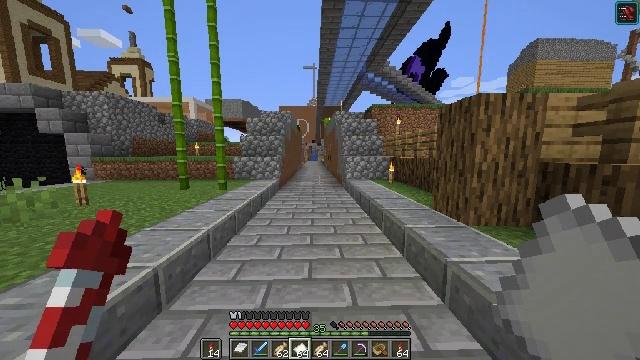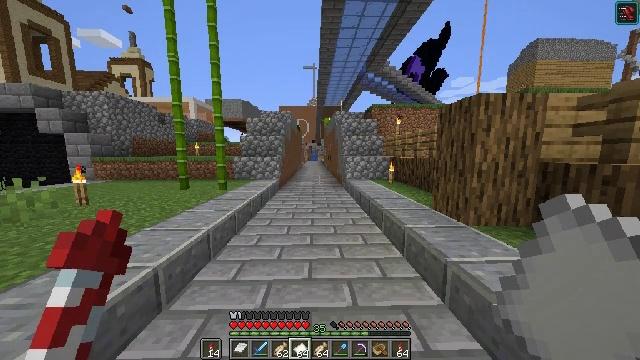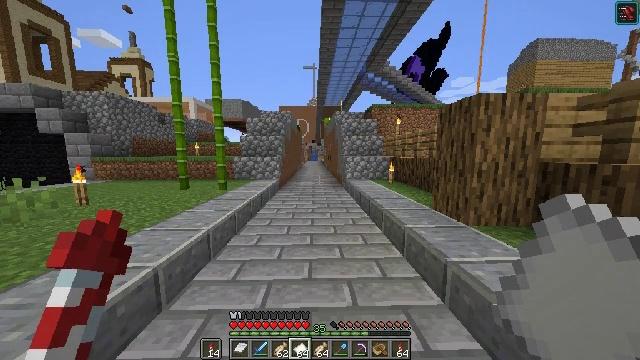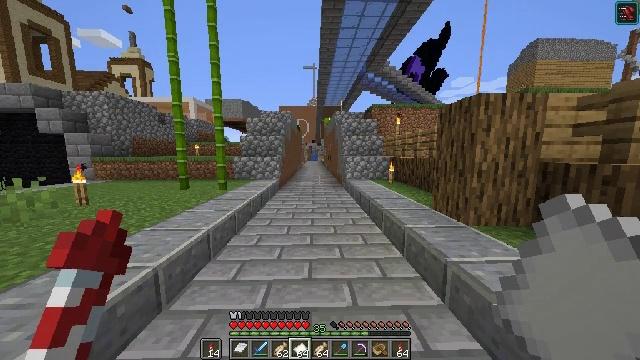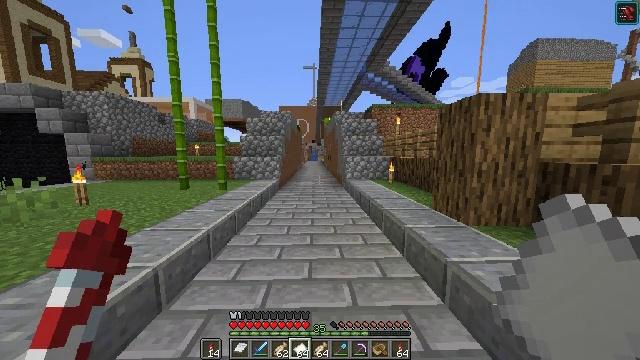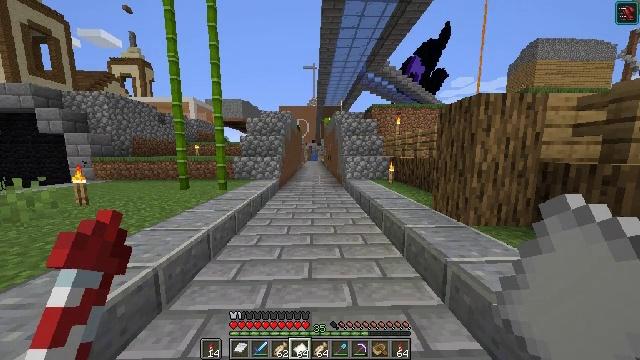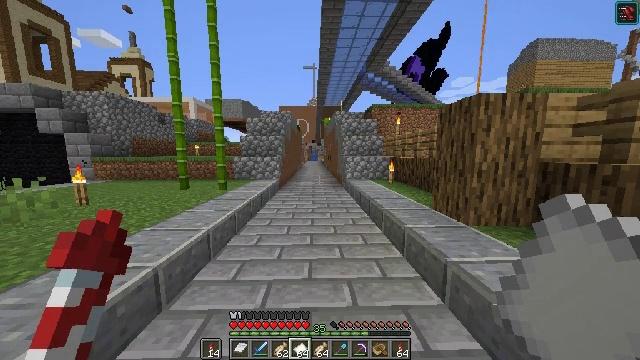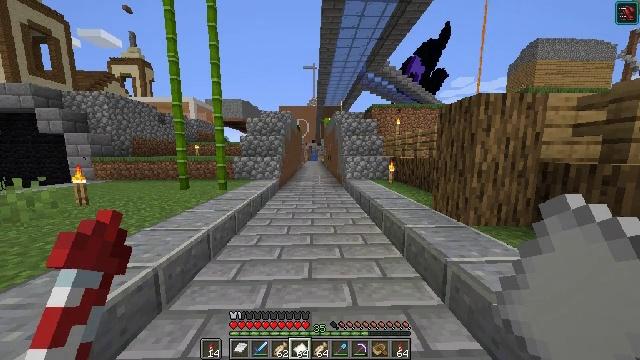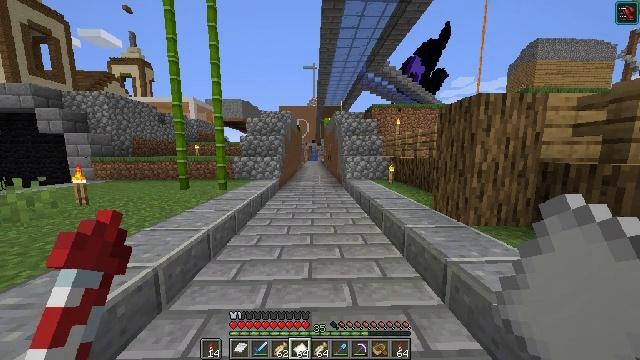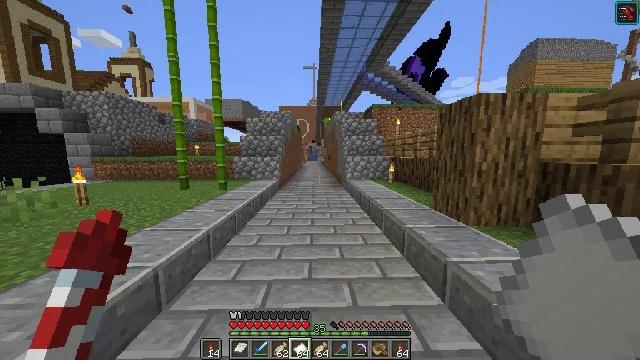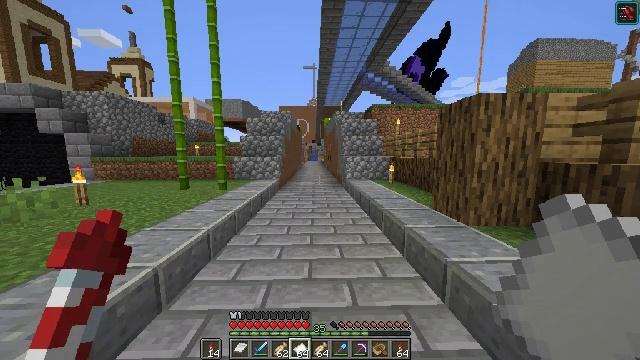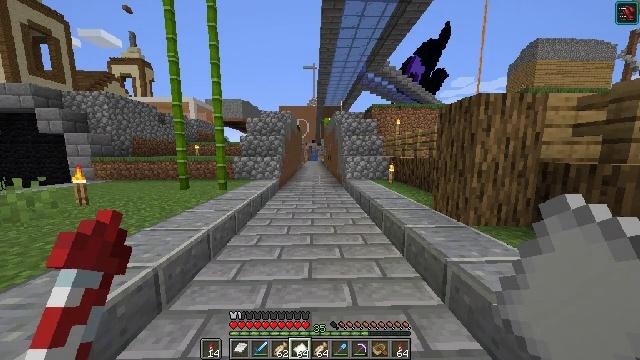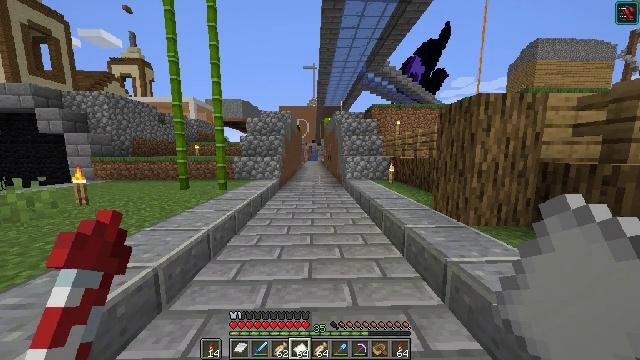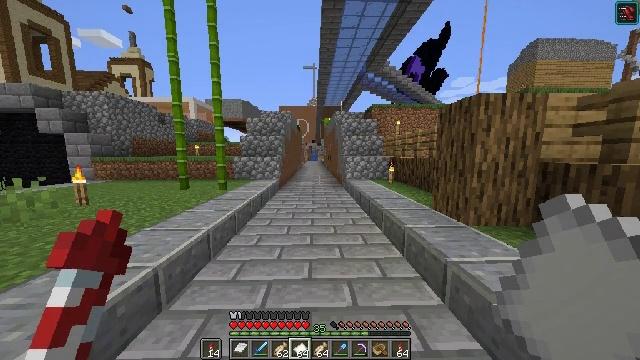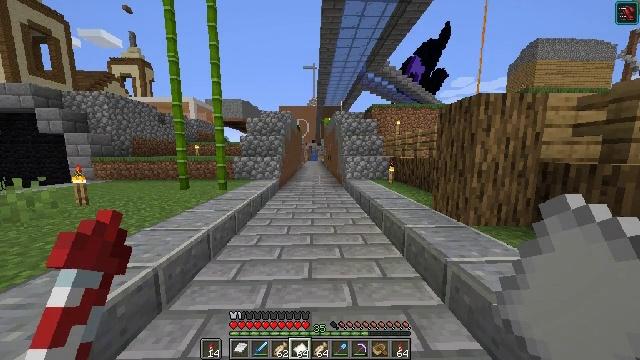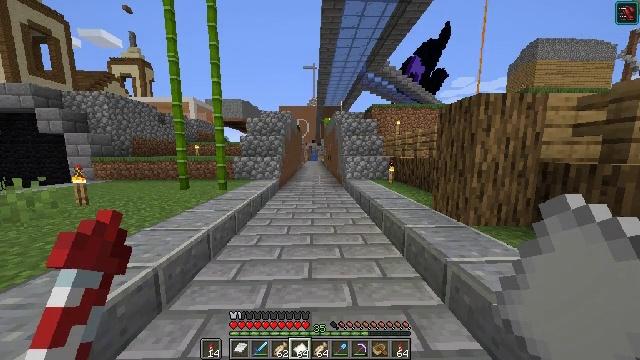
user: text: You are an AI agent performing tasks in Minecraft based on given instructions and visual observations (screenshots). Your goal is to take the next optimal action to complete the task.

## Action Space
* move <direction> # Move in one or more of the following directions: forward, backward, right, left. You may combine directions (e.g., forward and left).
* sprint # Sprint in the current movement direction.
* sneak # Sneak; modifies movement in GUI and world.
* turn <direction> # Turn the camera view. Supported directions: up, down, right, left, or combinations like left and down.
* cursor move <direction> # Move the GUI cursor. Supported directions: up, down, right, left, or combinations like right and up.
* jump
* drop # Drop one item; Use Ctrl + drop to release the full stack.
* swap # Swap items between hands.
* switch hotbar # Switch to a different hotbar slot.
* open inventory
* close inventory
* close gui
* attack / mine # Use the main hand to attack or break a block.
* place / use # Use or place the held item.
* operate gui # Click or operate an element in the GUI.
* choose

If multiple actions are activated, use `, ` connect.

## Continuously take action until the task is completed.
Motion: motion action
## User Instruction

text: Open the crafting table to craft a map.
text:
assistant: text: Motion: no_op
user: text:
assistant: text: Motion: no_op
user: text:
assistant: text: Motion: no_op
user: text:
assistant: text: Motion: no_op
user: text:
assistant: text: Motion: no_op
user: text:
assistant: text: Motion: no_op
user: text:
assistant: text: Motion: no_op
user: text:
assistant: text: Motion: no_op
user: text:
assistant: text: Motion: no_op
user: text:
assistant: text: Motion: no_op
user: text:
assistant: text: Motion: no_op
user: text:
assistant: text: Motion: no_op
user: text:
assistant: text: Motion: no_op
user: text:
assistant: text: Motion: no_op
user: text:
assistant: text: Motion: no_op
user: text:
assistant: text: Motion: no_op
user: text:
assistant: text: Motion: no_op
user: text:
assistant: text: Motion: no_op
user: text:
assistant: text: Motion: no_op
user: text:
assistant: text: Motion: no_op
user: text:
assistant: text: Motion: no_op
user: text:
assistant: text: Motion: no_op
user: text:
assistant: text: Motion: no_op
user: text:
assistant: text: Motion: no_op
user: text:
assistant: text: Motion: no_op
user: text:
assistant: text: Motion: no_op
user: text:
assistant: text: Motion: no_op
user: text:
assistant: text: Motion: no_op
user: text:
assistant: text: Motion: no_op
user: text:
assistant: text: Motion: no_op